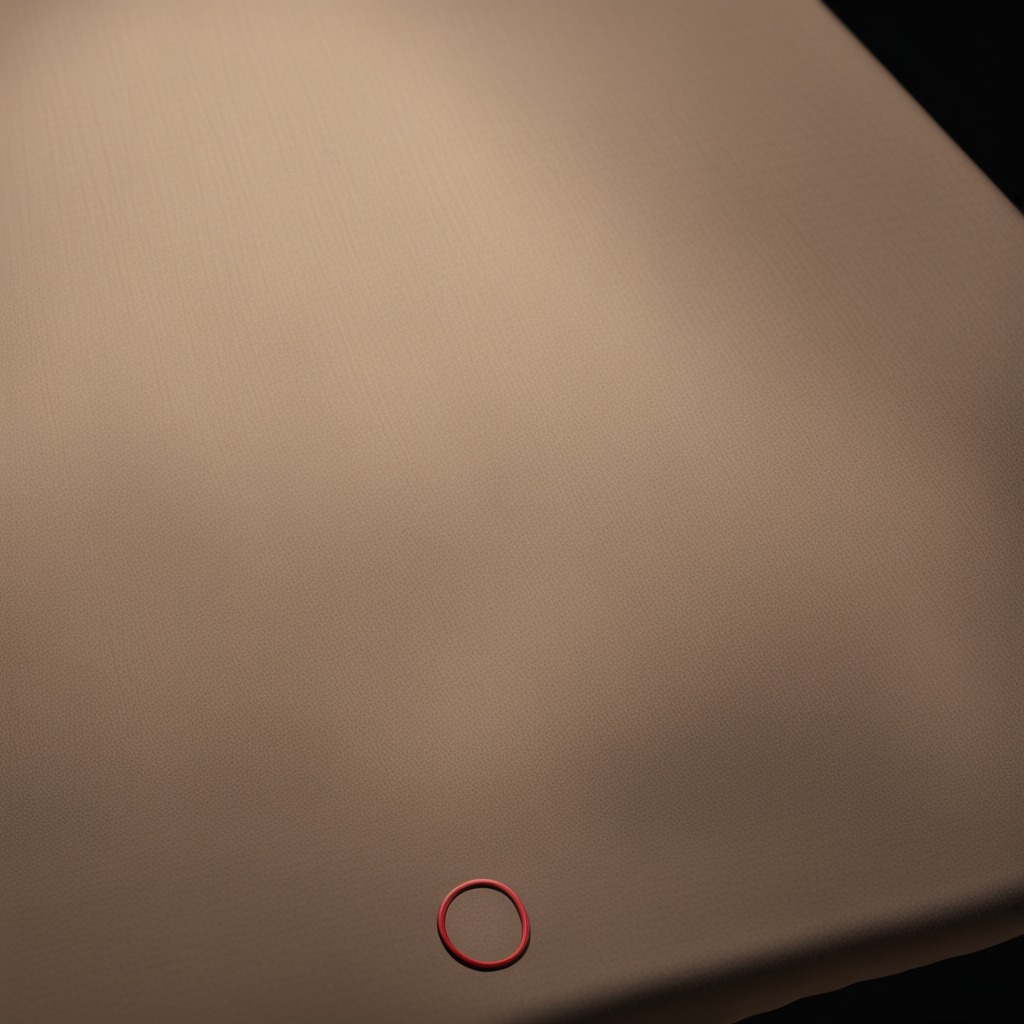
A rubber O-ring is lying on the wooden table.